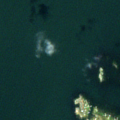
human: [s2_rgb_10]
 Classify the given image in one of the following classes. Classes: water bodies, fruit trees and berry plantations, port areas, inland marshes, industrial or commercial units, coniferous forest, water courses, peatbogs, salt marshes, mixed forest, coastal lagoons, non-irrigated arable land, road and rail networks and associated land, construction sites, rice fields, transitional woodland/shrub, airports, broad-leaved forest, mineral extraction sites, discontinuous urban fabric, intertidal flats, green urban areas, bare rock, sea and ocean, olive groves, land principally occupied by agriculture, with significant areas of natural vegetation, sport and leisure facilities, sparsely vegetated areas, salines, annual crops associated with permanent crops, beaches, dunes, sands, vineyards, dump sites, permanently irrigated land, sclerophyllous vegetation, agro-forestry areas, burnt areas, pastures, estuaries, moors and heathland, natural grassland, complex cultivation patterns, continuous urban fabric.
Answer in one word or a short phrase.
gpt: sea and ocean